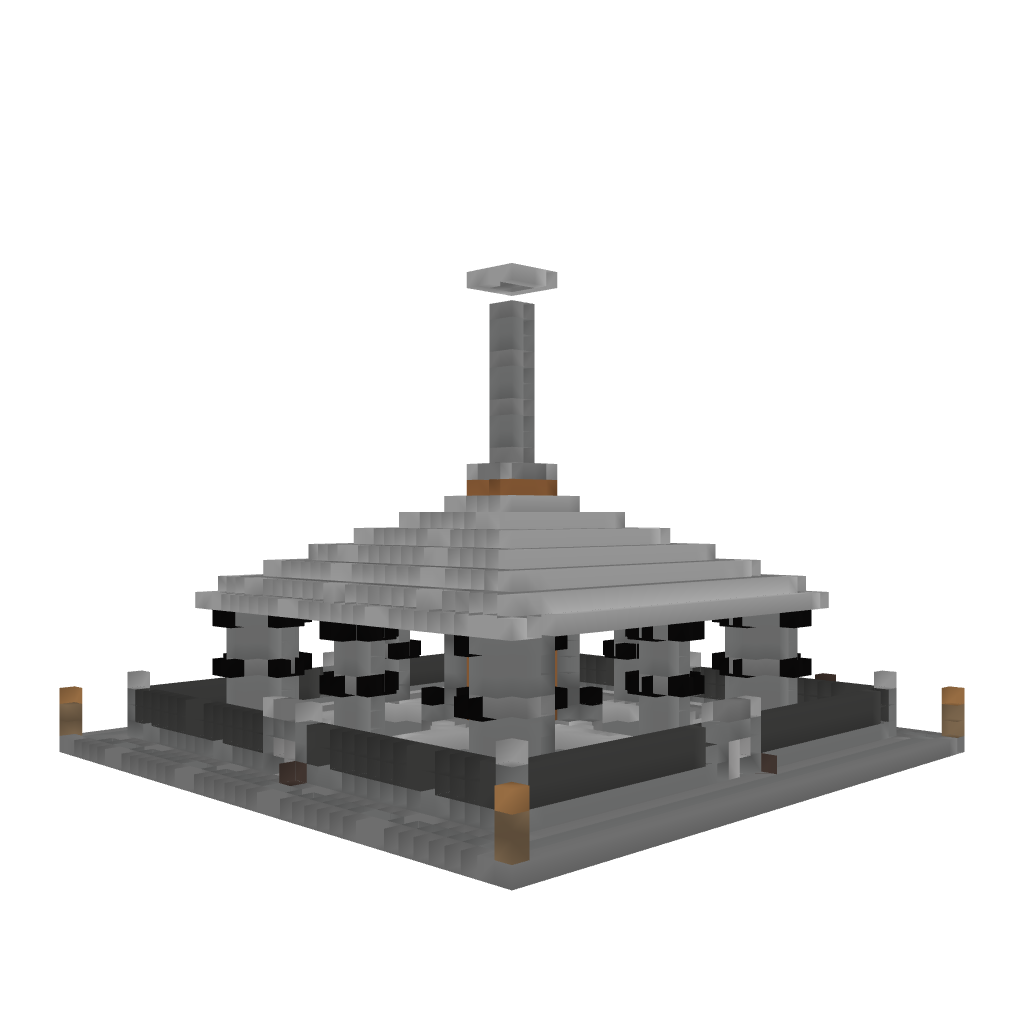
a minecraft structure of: Citadel